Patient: sex M, age 60
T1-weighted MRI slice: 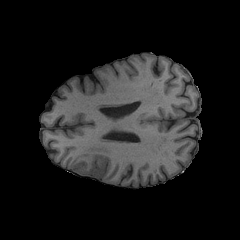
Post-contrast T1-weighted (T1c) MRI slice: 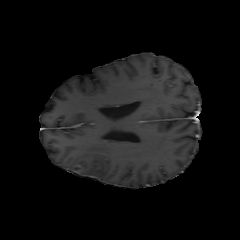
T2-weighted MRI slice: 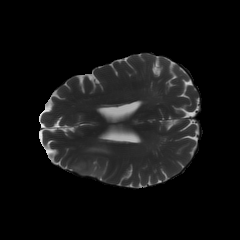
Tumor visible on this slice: yes
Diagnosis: Glioblastoma, IDH-wildtype
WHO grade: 4